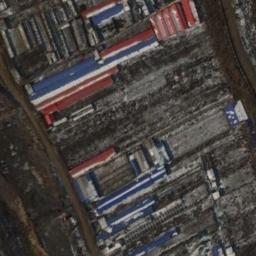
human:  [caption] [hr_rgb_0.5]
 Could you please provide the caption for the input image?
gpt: Many houses of different shapes are in the industrial area .

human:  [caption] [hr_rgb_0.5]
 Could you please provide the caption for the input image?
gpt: In an industrial area, There are neatly planned factories and roads, Some open-air equipment, And green belts .

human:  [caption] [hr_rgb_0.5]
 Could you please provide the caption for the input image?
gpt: The buildings in the industrial area are scattered .

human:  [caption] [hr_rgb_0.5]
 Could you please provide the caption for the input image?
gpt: The industrial area has lots of workshops of different colors .

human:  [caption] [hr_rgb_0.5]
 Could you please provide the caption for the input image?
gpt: There are some blue buildings and red buildings on the industrial area .